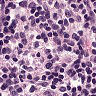
Metastatic tissue present: no